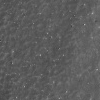
Atmospheric dust classification: not_dusty